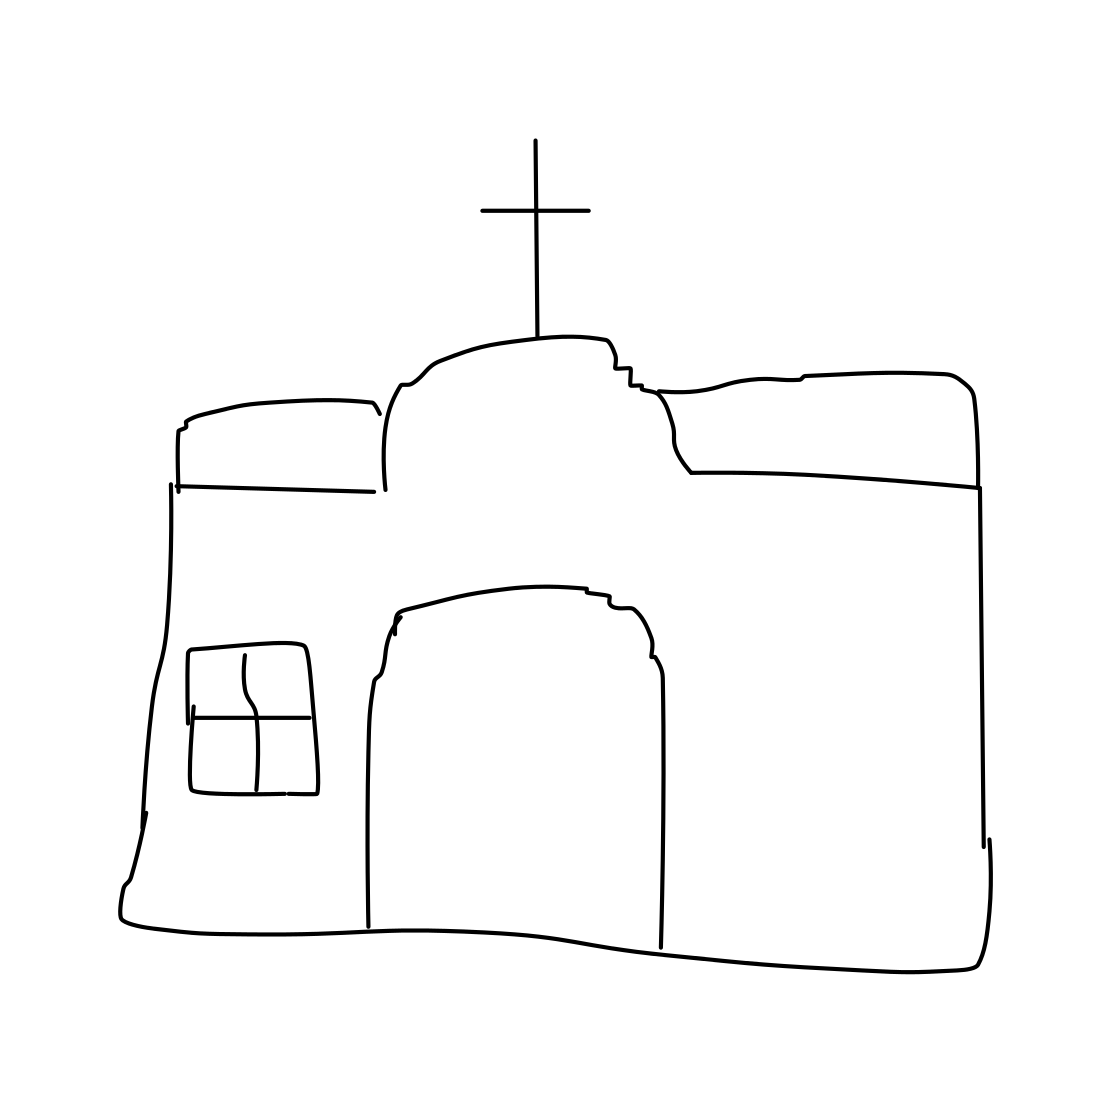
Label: church